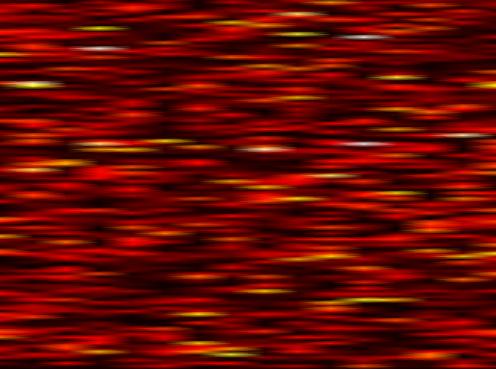
Label: UFMC